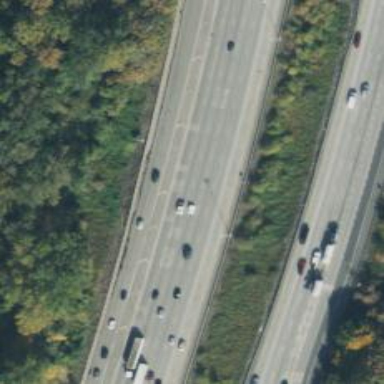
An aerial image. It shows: Asphalt motorway link.